Question: I am attempting to read information from pictures of hard plastic ID cards. As a first step, I've been trying to process the pictures to make the text more computer-readable. The pictures are fairly clear, but they are tricky because they are light on one side and dark on the other. It seems like it should be possible to use this information to create a depth map, which could then be converted to a black and white image. Mainly, I'd like to know if there is some known algorithm (the simpler the better) I could implement. I'm currently doing the rest of the processing using Python and PIL, but any implementation I could adapt would be great.
A small example of the images I'm working with:

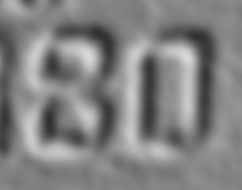
Answer: Example in Mathematica. If the result is satisfactory I could explain the procedure step by step.
'''
Erosion[
ColorNegate@
Thinning@
Dilation[
DeleteSmallComponents[
DeleteBorderComponents@
ColorNegate@
Binarize@Import["http://i.imgur.com/GLzvj.png"],
150],
8],
8]
'''

Step by step ...
Starting with